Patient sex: M
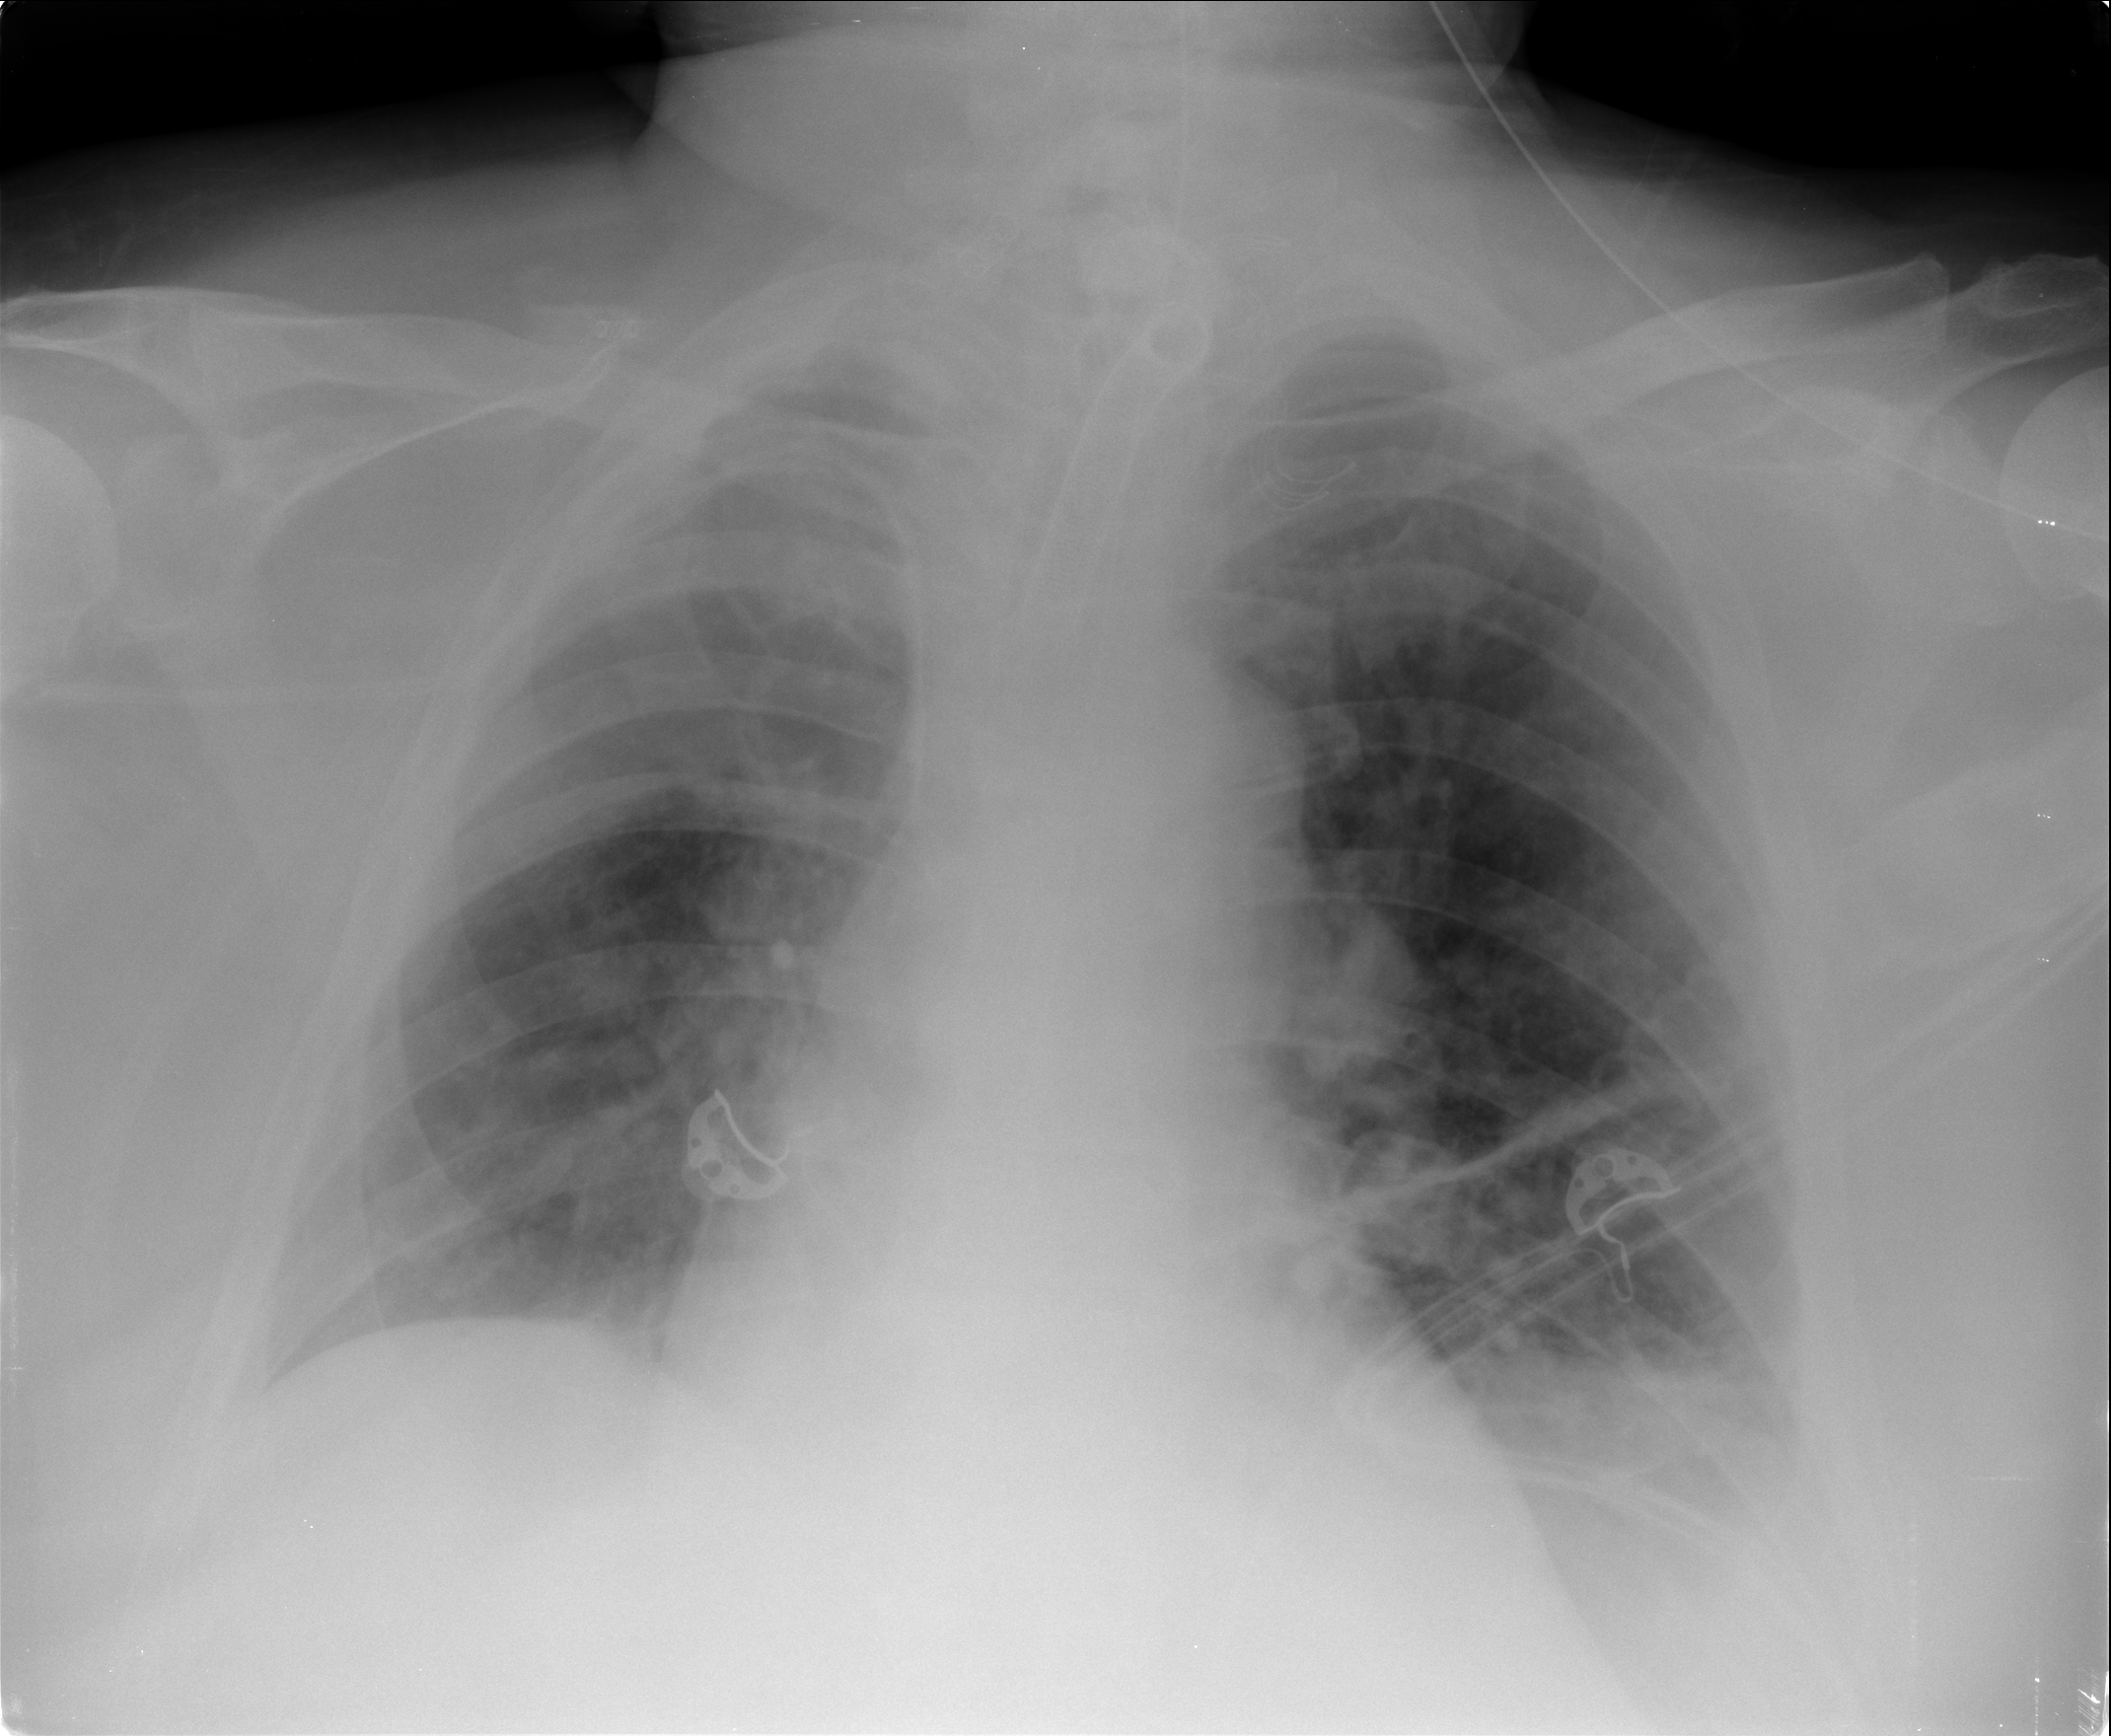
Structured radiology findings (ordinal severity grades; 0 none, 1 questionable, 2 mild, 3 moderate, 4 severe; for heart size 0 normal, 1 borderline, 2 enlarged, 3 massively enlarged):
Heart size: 1
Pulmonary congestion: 2
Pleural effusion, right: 2
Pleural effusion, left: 2
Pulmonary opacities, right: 2
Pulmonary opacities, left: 2
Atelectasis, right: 2
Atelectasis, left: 2